Aerial crown-view tile of a tropical tree (Barro Colorado Island, Panama), acquired 20240611:
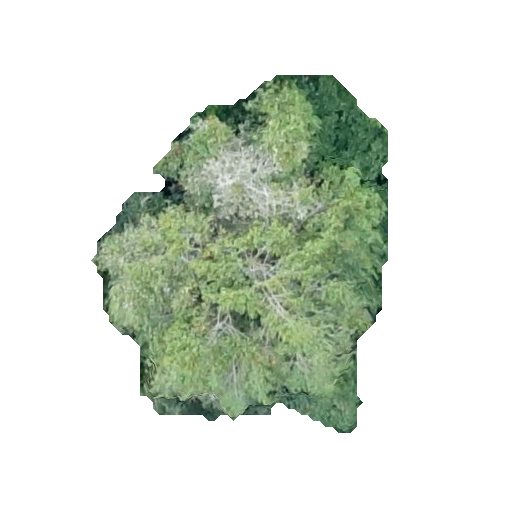
Species: Chrysophyllum cainito
GBIF accepted scientific name: Chrysophyllum cainito
Crown area: 120.262 m²